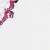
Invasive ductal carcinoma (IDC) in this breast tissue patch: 0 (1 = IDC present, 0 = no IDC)